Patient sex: M
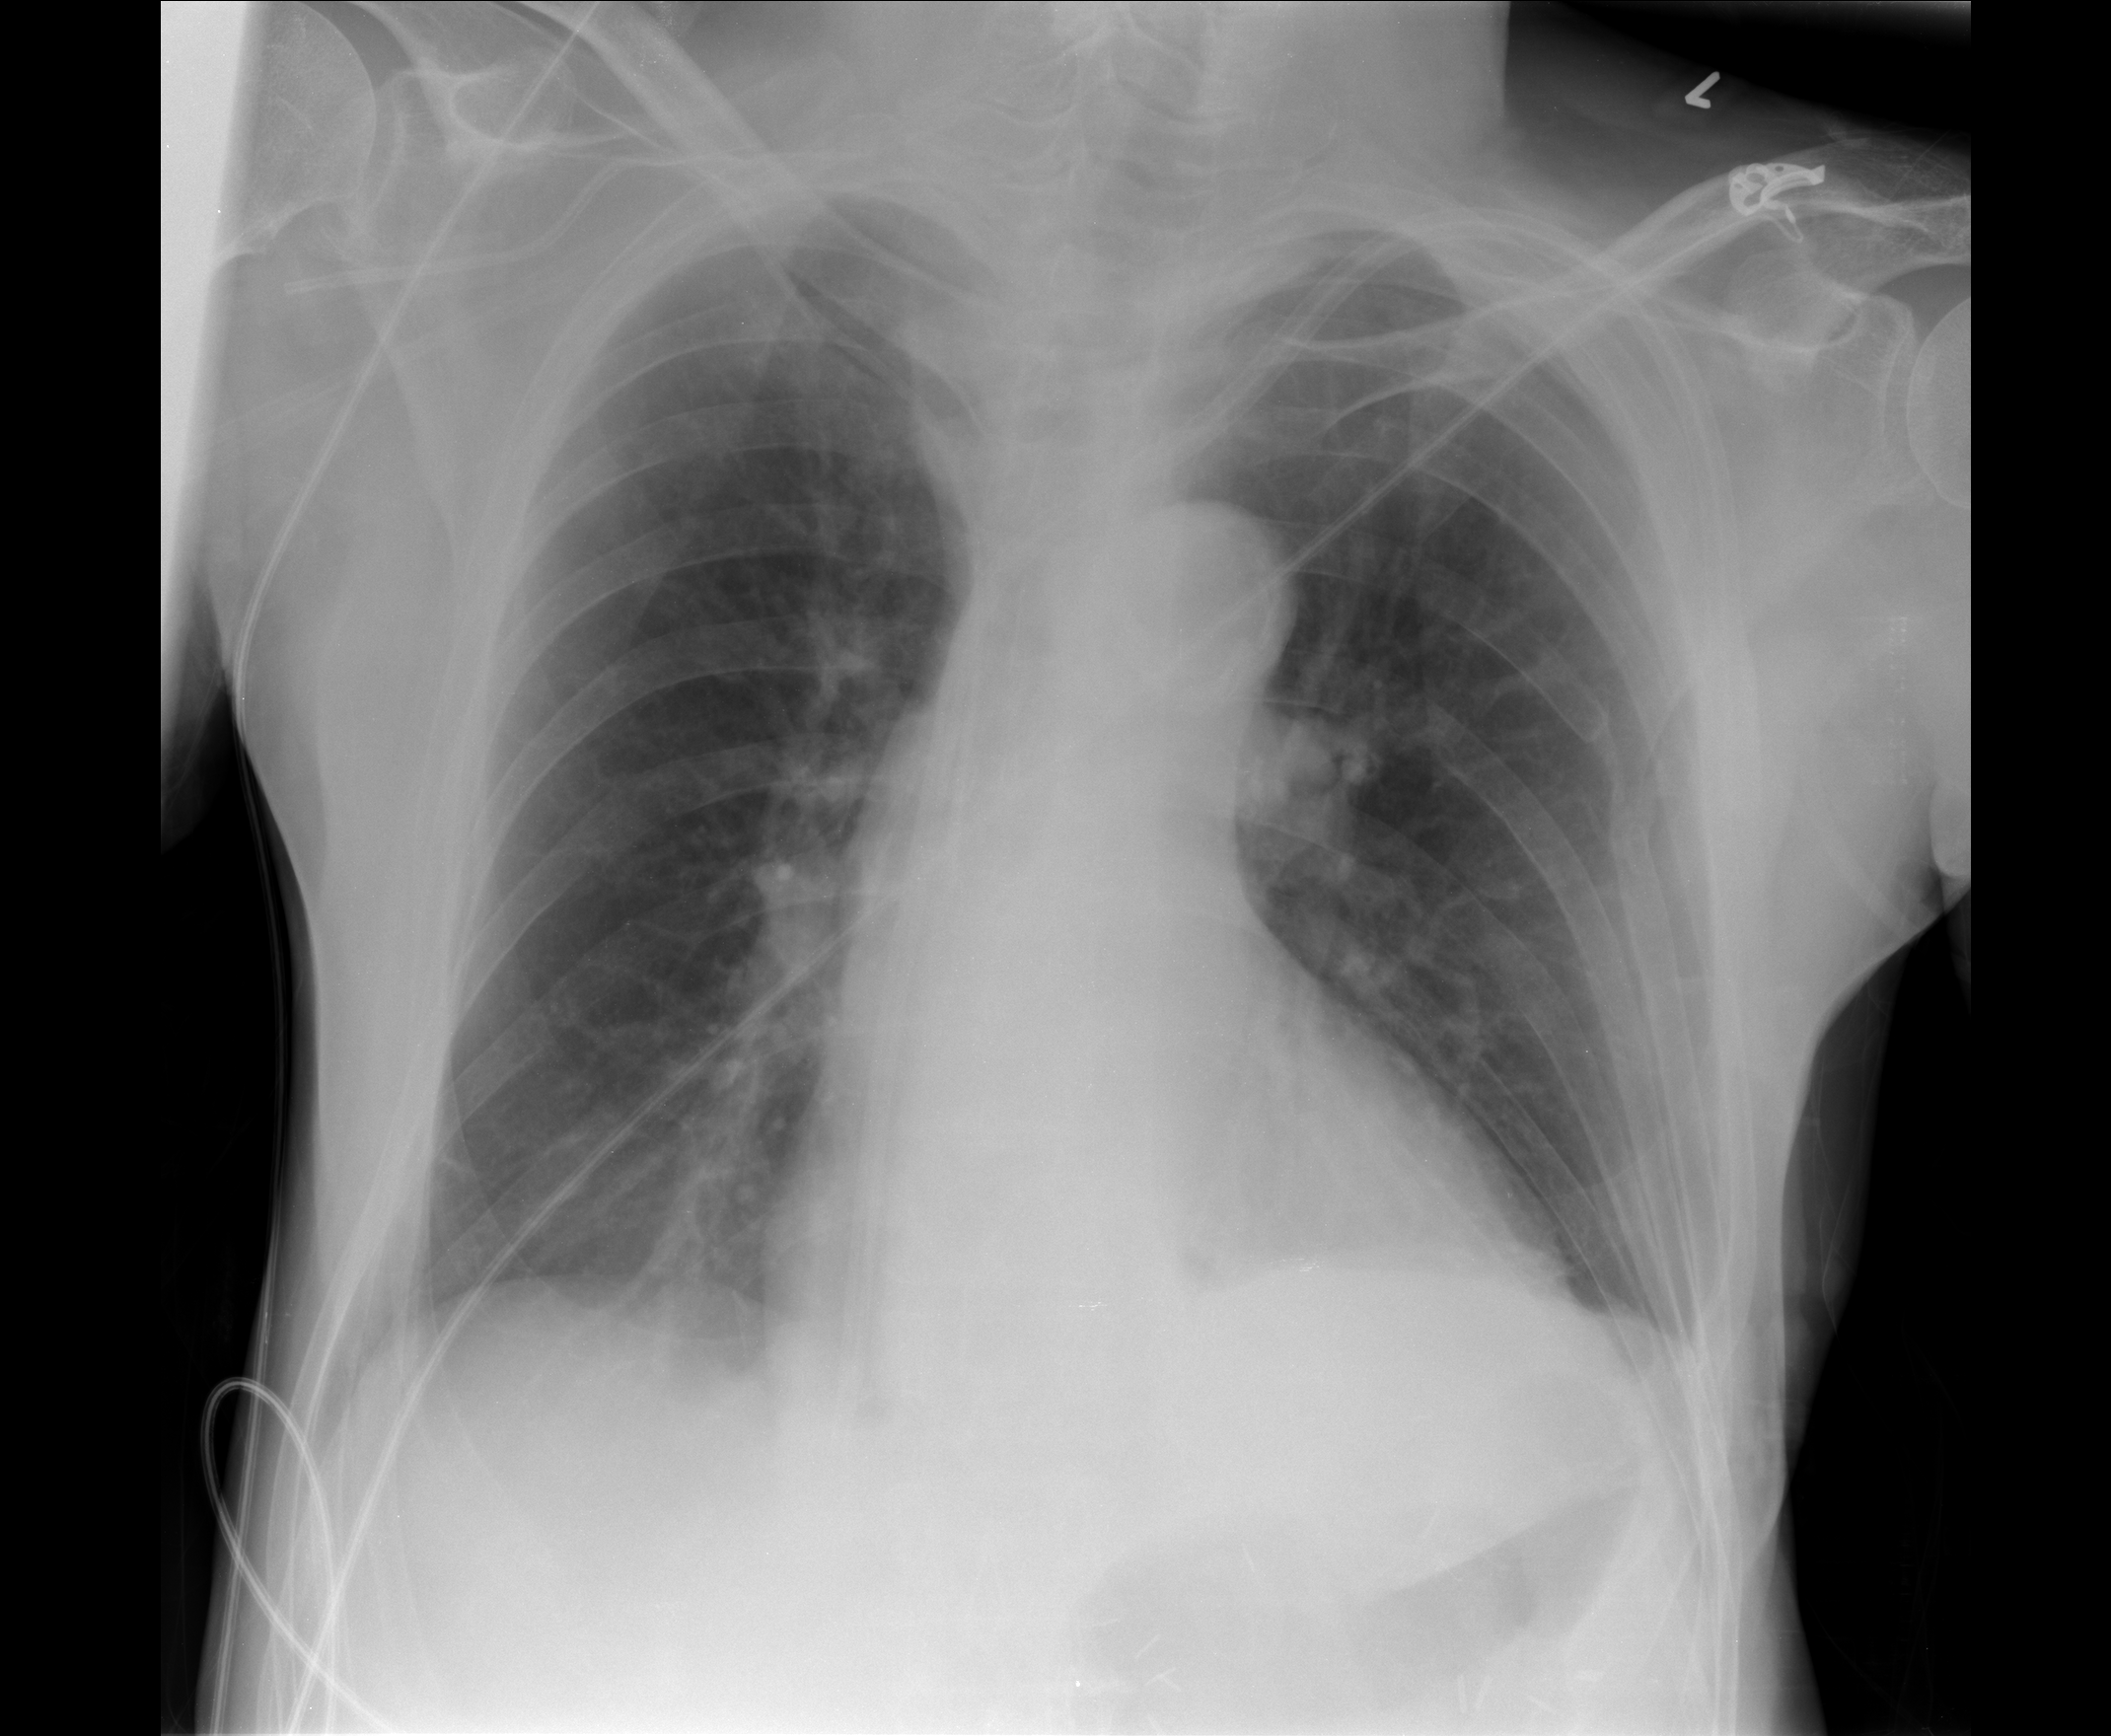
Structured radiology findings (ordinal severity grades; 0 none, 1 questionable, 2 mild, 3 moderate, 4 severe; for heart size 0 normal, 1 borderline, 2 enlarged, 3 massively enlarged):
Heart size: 2
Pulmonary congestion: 0
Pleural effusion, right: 1
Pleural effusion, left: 1
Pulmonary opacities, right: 0
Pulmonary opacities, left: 0
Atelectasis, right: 0
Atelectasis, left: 0